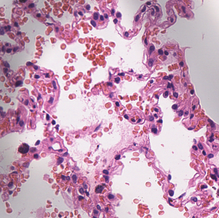
Tumor epithelial tissue: no
Tumor-associated stroma tissue: no
Normal tissue: yes